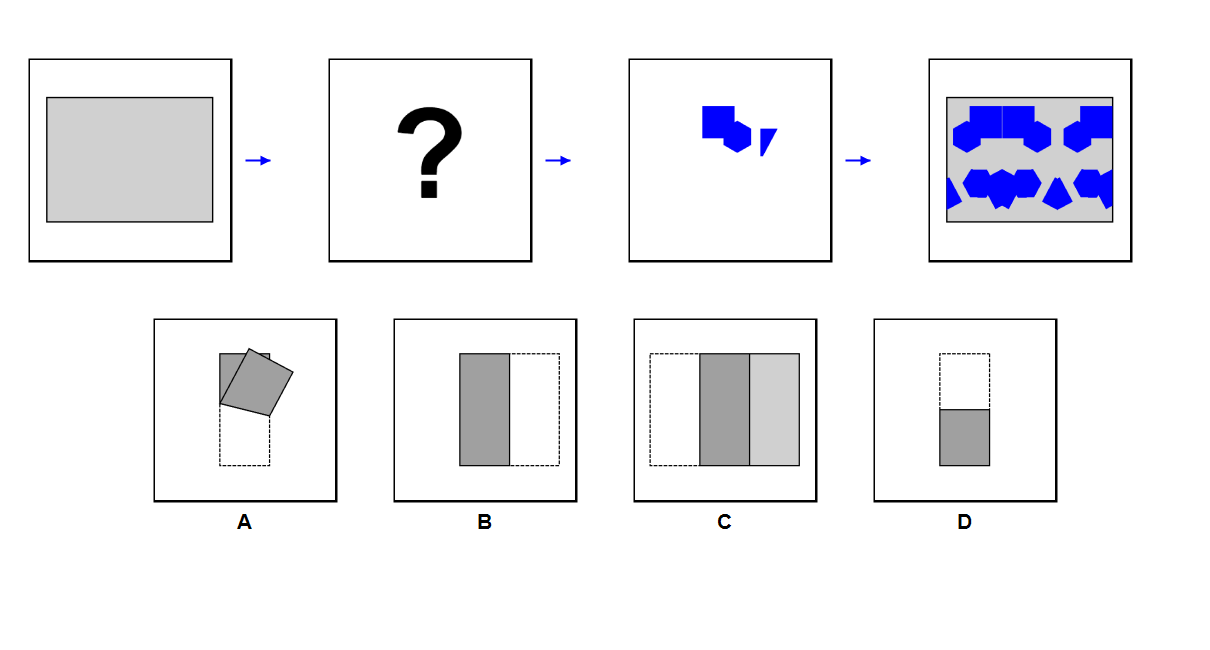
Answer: D